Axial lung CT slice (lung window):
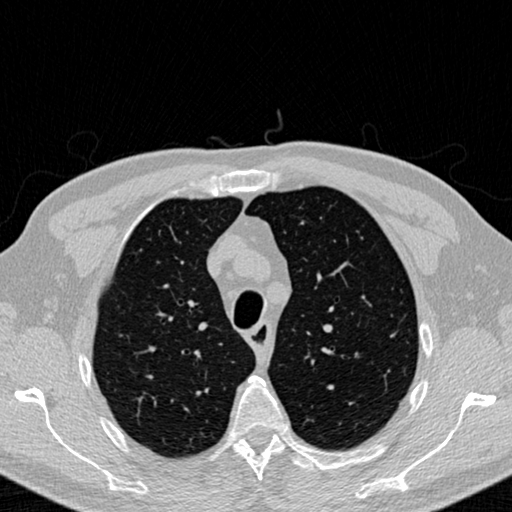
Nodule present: yes
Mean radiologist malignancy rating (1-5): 1